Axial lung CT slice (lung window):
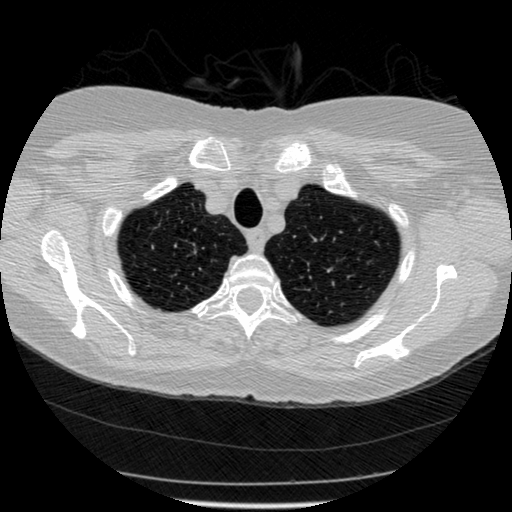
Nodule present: no